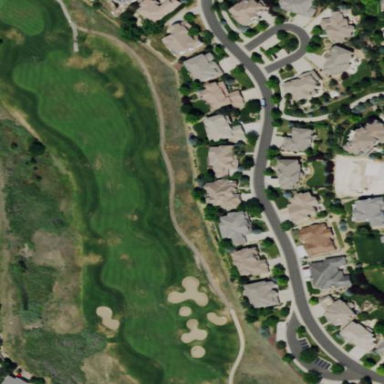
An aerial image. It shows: Grassy area designated as golf fairway.